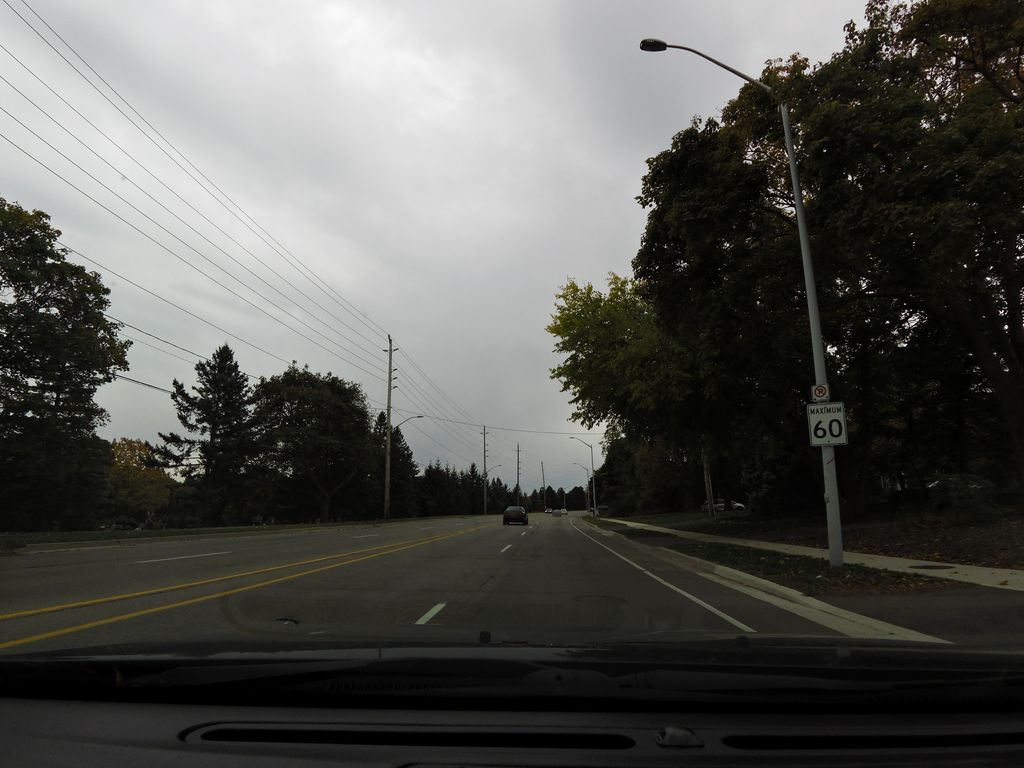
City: hamilton